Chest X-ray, PA view. Patient: 52 years old, sex F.
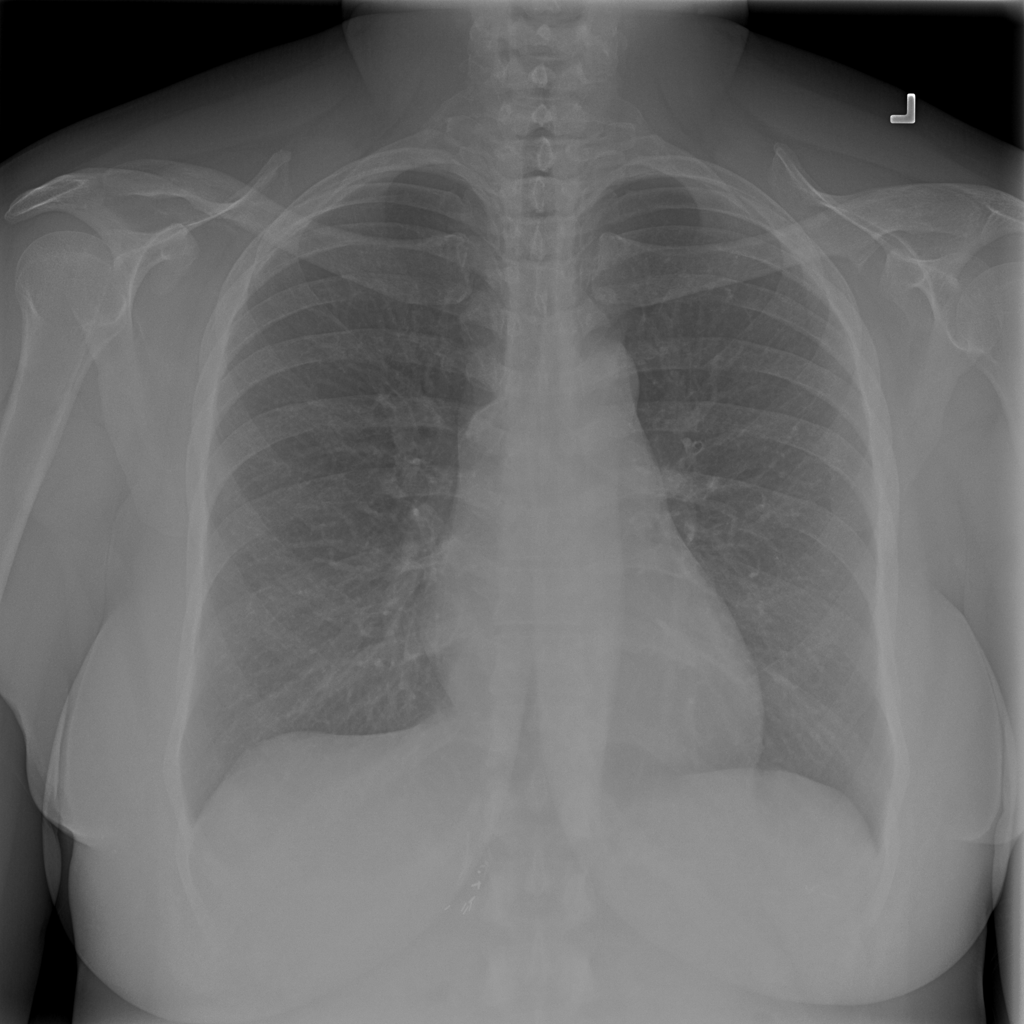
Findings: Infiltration